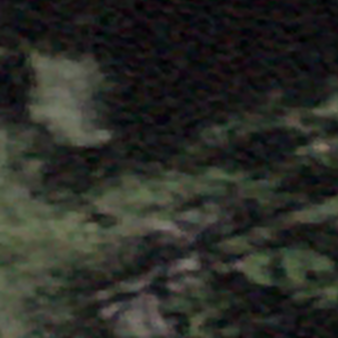
Label: other